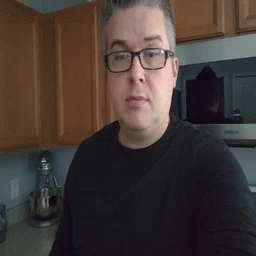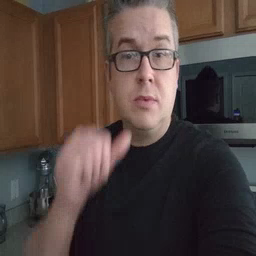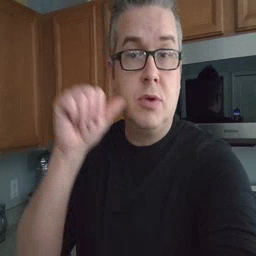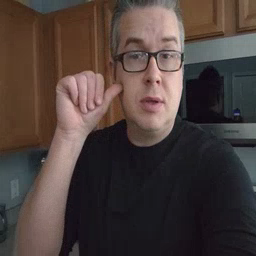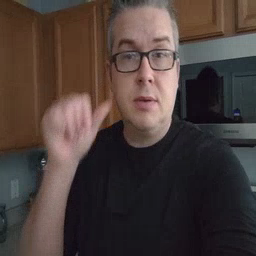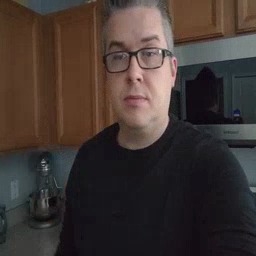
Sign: yesterday